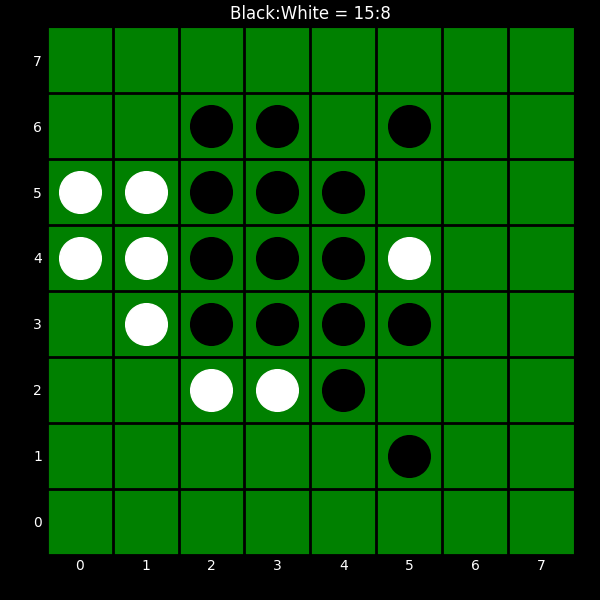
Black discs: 15
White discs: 8